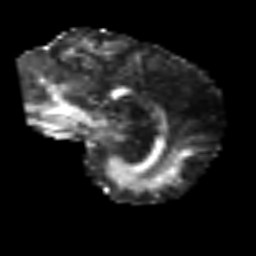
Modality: FA
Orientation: sagittal
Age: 49
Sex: male
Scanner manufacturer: siemens
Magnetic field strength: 3 T
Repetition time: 3.2 s
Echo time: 0.081 s